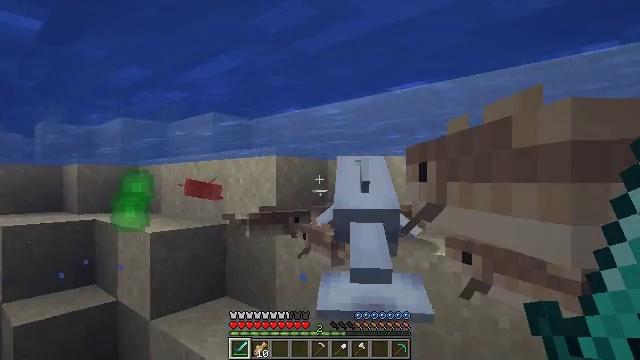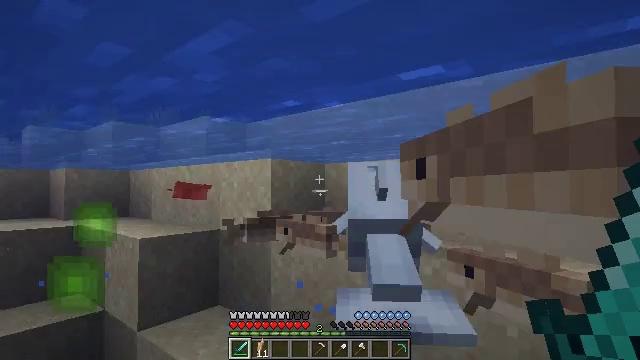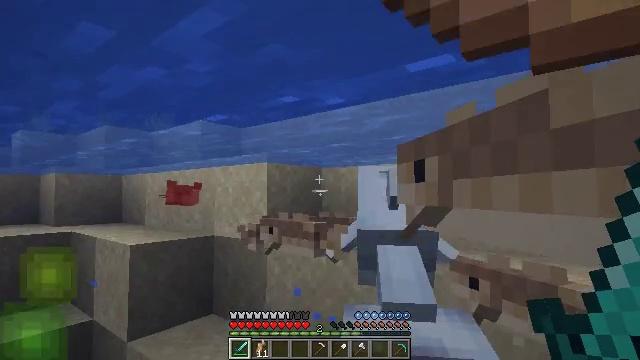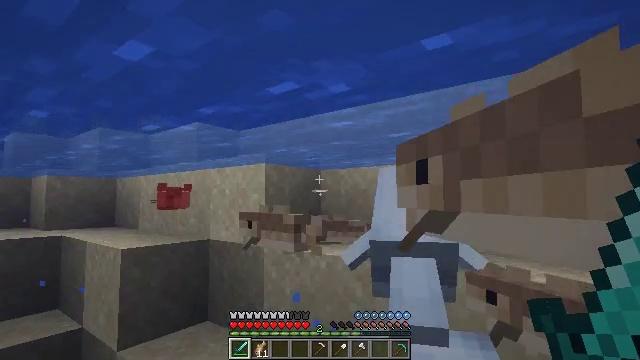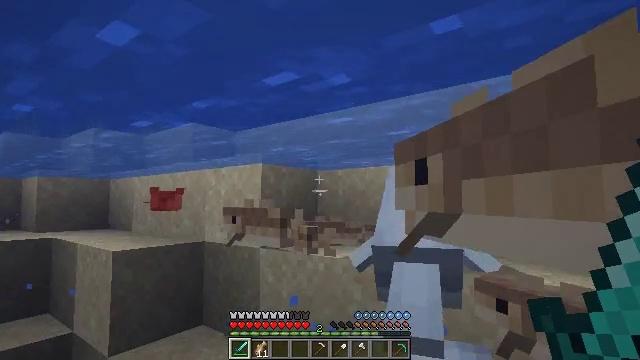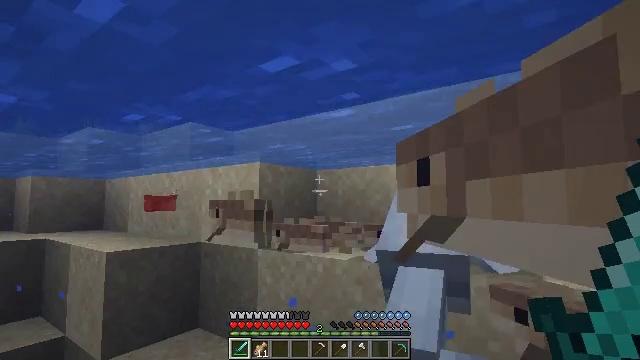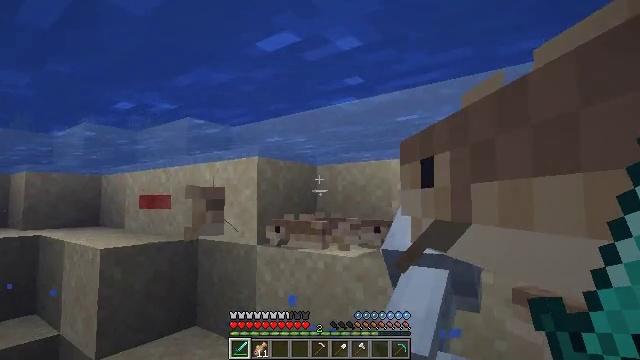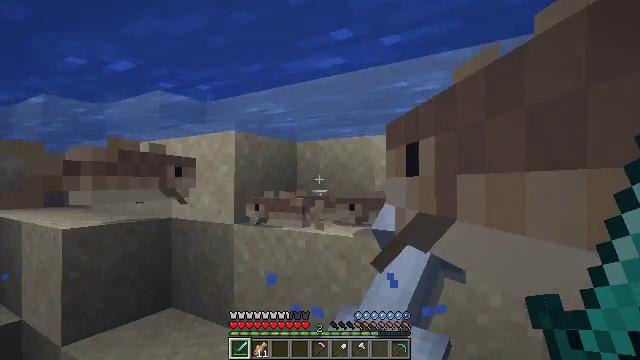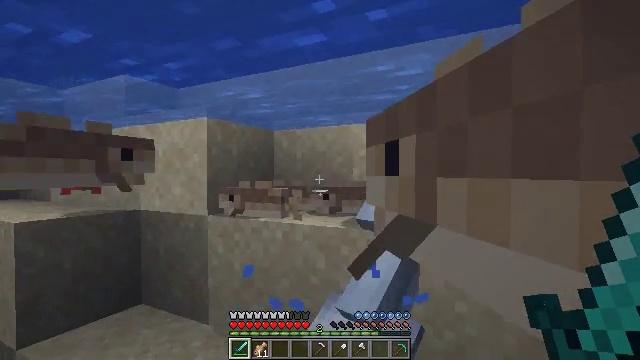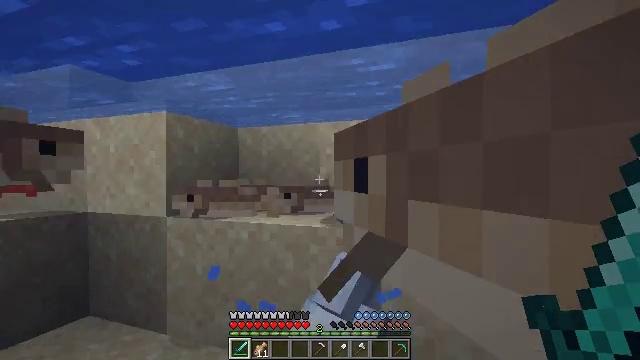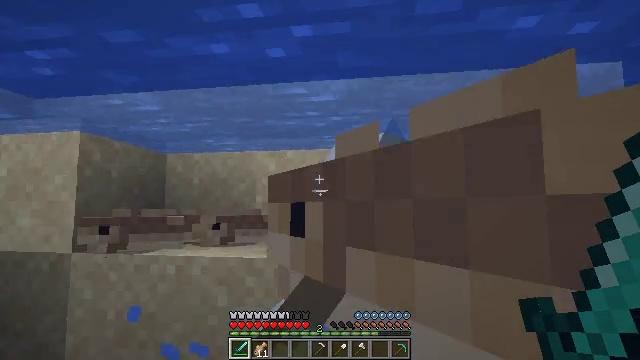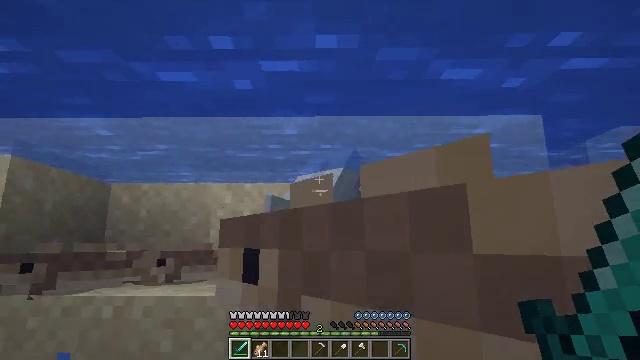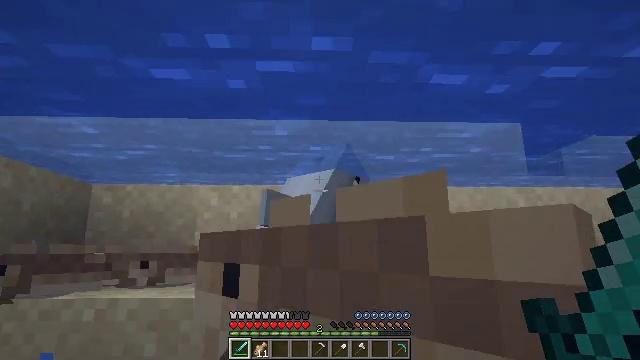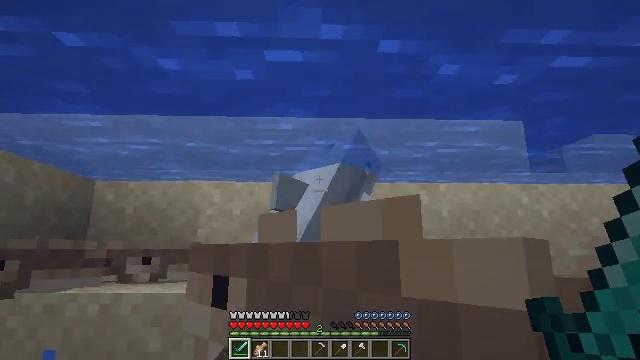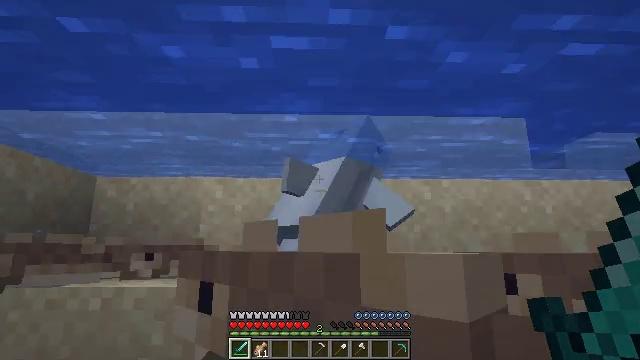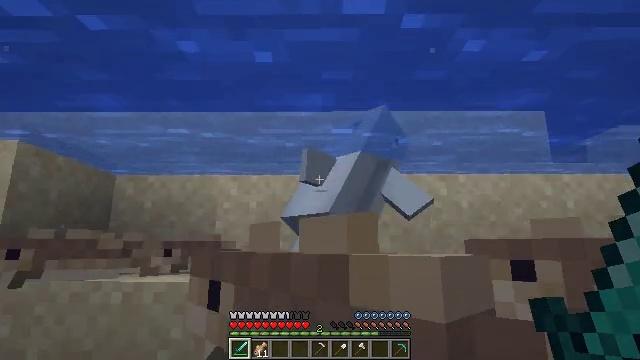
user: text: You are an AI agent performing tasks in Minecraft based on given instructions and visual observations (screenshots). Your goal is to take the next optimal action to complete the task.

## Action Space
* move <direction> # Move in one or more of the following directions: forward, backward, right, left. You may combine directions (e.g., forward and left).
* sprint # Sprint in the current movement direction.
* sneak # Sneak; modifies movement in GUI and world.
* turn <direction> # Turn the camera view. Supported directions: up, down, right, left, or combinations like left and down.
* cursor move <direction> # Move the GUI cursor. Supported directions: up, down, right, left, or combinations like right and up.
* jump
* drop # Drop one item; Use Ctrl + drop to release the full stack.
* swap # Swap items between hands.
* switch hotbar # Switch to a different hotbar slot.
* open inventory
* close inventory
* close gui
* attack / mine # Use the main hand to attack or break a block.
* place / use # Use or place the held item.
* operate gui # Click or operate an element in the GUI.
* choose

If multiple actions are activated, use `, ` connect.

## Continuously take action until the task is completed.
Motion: motion action
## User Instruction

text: Catch and defeat a cod.
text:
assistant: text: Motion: move forward, turn right and up
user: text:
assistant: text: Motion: move forward, turn up
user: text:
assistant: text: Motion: move forward
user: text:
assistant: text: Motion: move forward
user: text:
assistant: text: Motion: move forward
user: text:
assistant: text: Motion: move forward
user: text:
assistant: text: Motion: move forward, turn right and down
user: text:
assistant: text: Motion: move forward, turn right and down
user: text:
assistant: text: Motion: move forward, turn right
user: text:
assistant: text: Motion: move forward, turn right and up
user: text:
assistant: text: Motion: move forward, turn right and up
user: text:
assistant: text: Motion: move forward, turn right
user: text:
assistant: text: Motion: move forward
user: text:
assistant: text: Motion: no_op
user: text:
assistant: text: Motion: turn left
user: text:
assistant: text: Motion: turn left and down
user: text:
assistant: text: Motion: turn left and down
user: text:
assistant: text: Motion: turn left and down
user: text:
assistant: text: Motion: turn left and down
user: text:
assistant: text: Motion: move forward, turn left and down
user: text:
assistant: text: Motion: move forward, turn left
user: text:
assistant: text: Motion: move forward, turn left and down, jump
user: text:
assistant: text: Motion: move forward, turn left and down, jump
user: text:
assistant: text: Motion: move forward, turn left and down, jump
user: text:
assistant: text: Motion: move forward, turn left and down, jump
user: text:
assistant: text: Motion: move forward, turn left and down, jump
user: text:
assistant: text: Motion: move forward, turn down, jump
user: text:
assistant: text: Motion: move forward, turn down, jump
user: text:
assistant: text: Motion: move forward, turn down, jump
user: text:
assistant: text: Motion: move forward, turn right and down, attack / mine